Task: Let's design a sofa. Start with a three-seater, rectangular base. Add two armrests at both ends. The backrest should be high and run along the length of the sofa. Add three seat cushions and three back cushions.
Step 232:
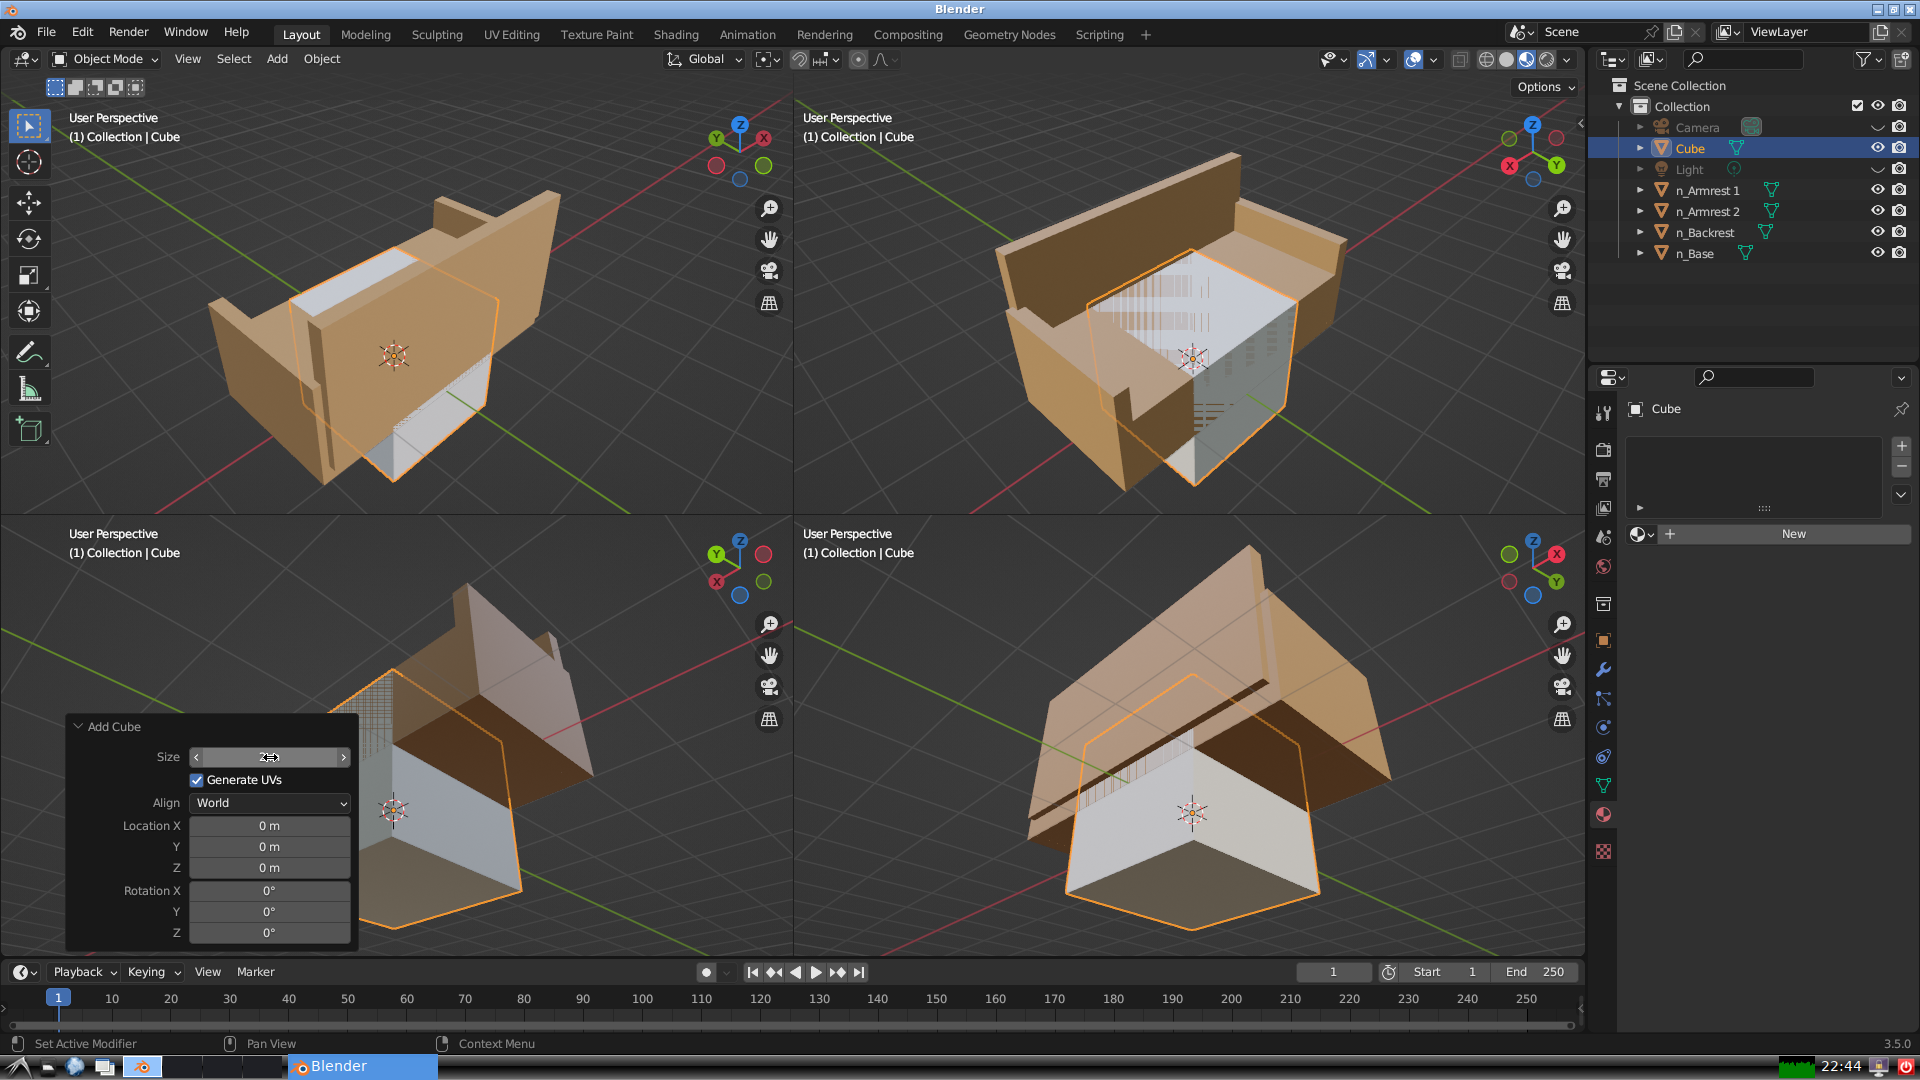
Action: click: no